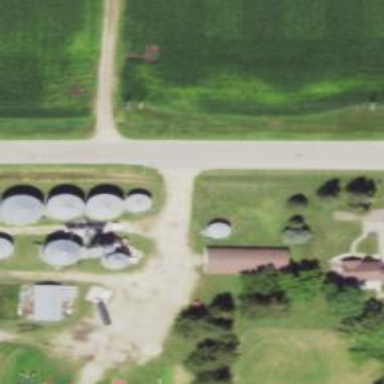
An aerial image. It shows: Silo.